Question: I am developing an app that communicates with a server, and saves to core data.
in appDelegate, I started my singleton object and called useDocument to initialize UIManagedDocument:
'''
- (void)useDocument
{
if (![[NSFileManager defaultManager] fileExistsAtPath:self.database.fileURL.path]){
[self.database saveToURL:self.database.fileURL forSaveOperation:UIDocumentSaveForCreating completionHandler:nil];
} else if (self.database.documentState == UIDocumentStateClosed){
[self.database openWithCompletionHandler:nil];
}
}
'''
heres the code upon receiving data from server:
'''
- (void)downloadCompletedWithData: (NSData *)data item: (TPDownloadItem *)finishedItem;
{
// parse data and update core
NSError *error;
id dataObject = [NSJSONSerialization JSONObjectWithData:data options:NSJSONReadingAllowFragments error:&error];
if (dataObject && !error){
dispatch_async(dispatch_get_main_queue(), ^{
[User createUserWithInfo:dataObject inManagedContext:self.database.managedObjectContext];
});
}
}
'''
heres the code that writes to core data:
'''
+ (id)createUserWithInfo: (NSDictionary *)userInfo inManagedContext: (NSManagedObjectContext *)aContext
{
NSError *error;
User *aUser = [NSEntityDescription insertNewObjectForEntityForName:ENTITY_NAME inManagedObjectContext:aContext];
NSString *userID = [userInfo objectForKey:USER_ID];
aUser.userID = userID;
aUser.effective = [NSNumber numberWithBool:[[userInfo objectForKey:USER_EFFECTIVE] boolValue]];
aUser.job = [userInfo objectForKey:USER_JOB];
aUser.gender = [userInfo objectForKey:USER_GENDER];
return aUser;
}
'''
The problem is that whenever core data tries to auto save (waited for about 30 sec) the app crashes with the following error:

I tried to call "useDocument" and "createUser" in the main thread using GCD, also override UIDocument "contentsForType" to make sure it happens right after autosave, document state is normal before it saves, and persistence store file is also created.
-
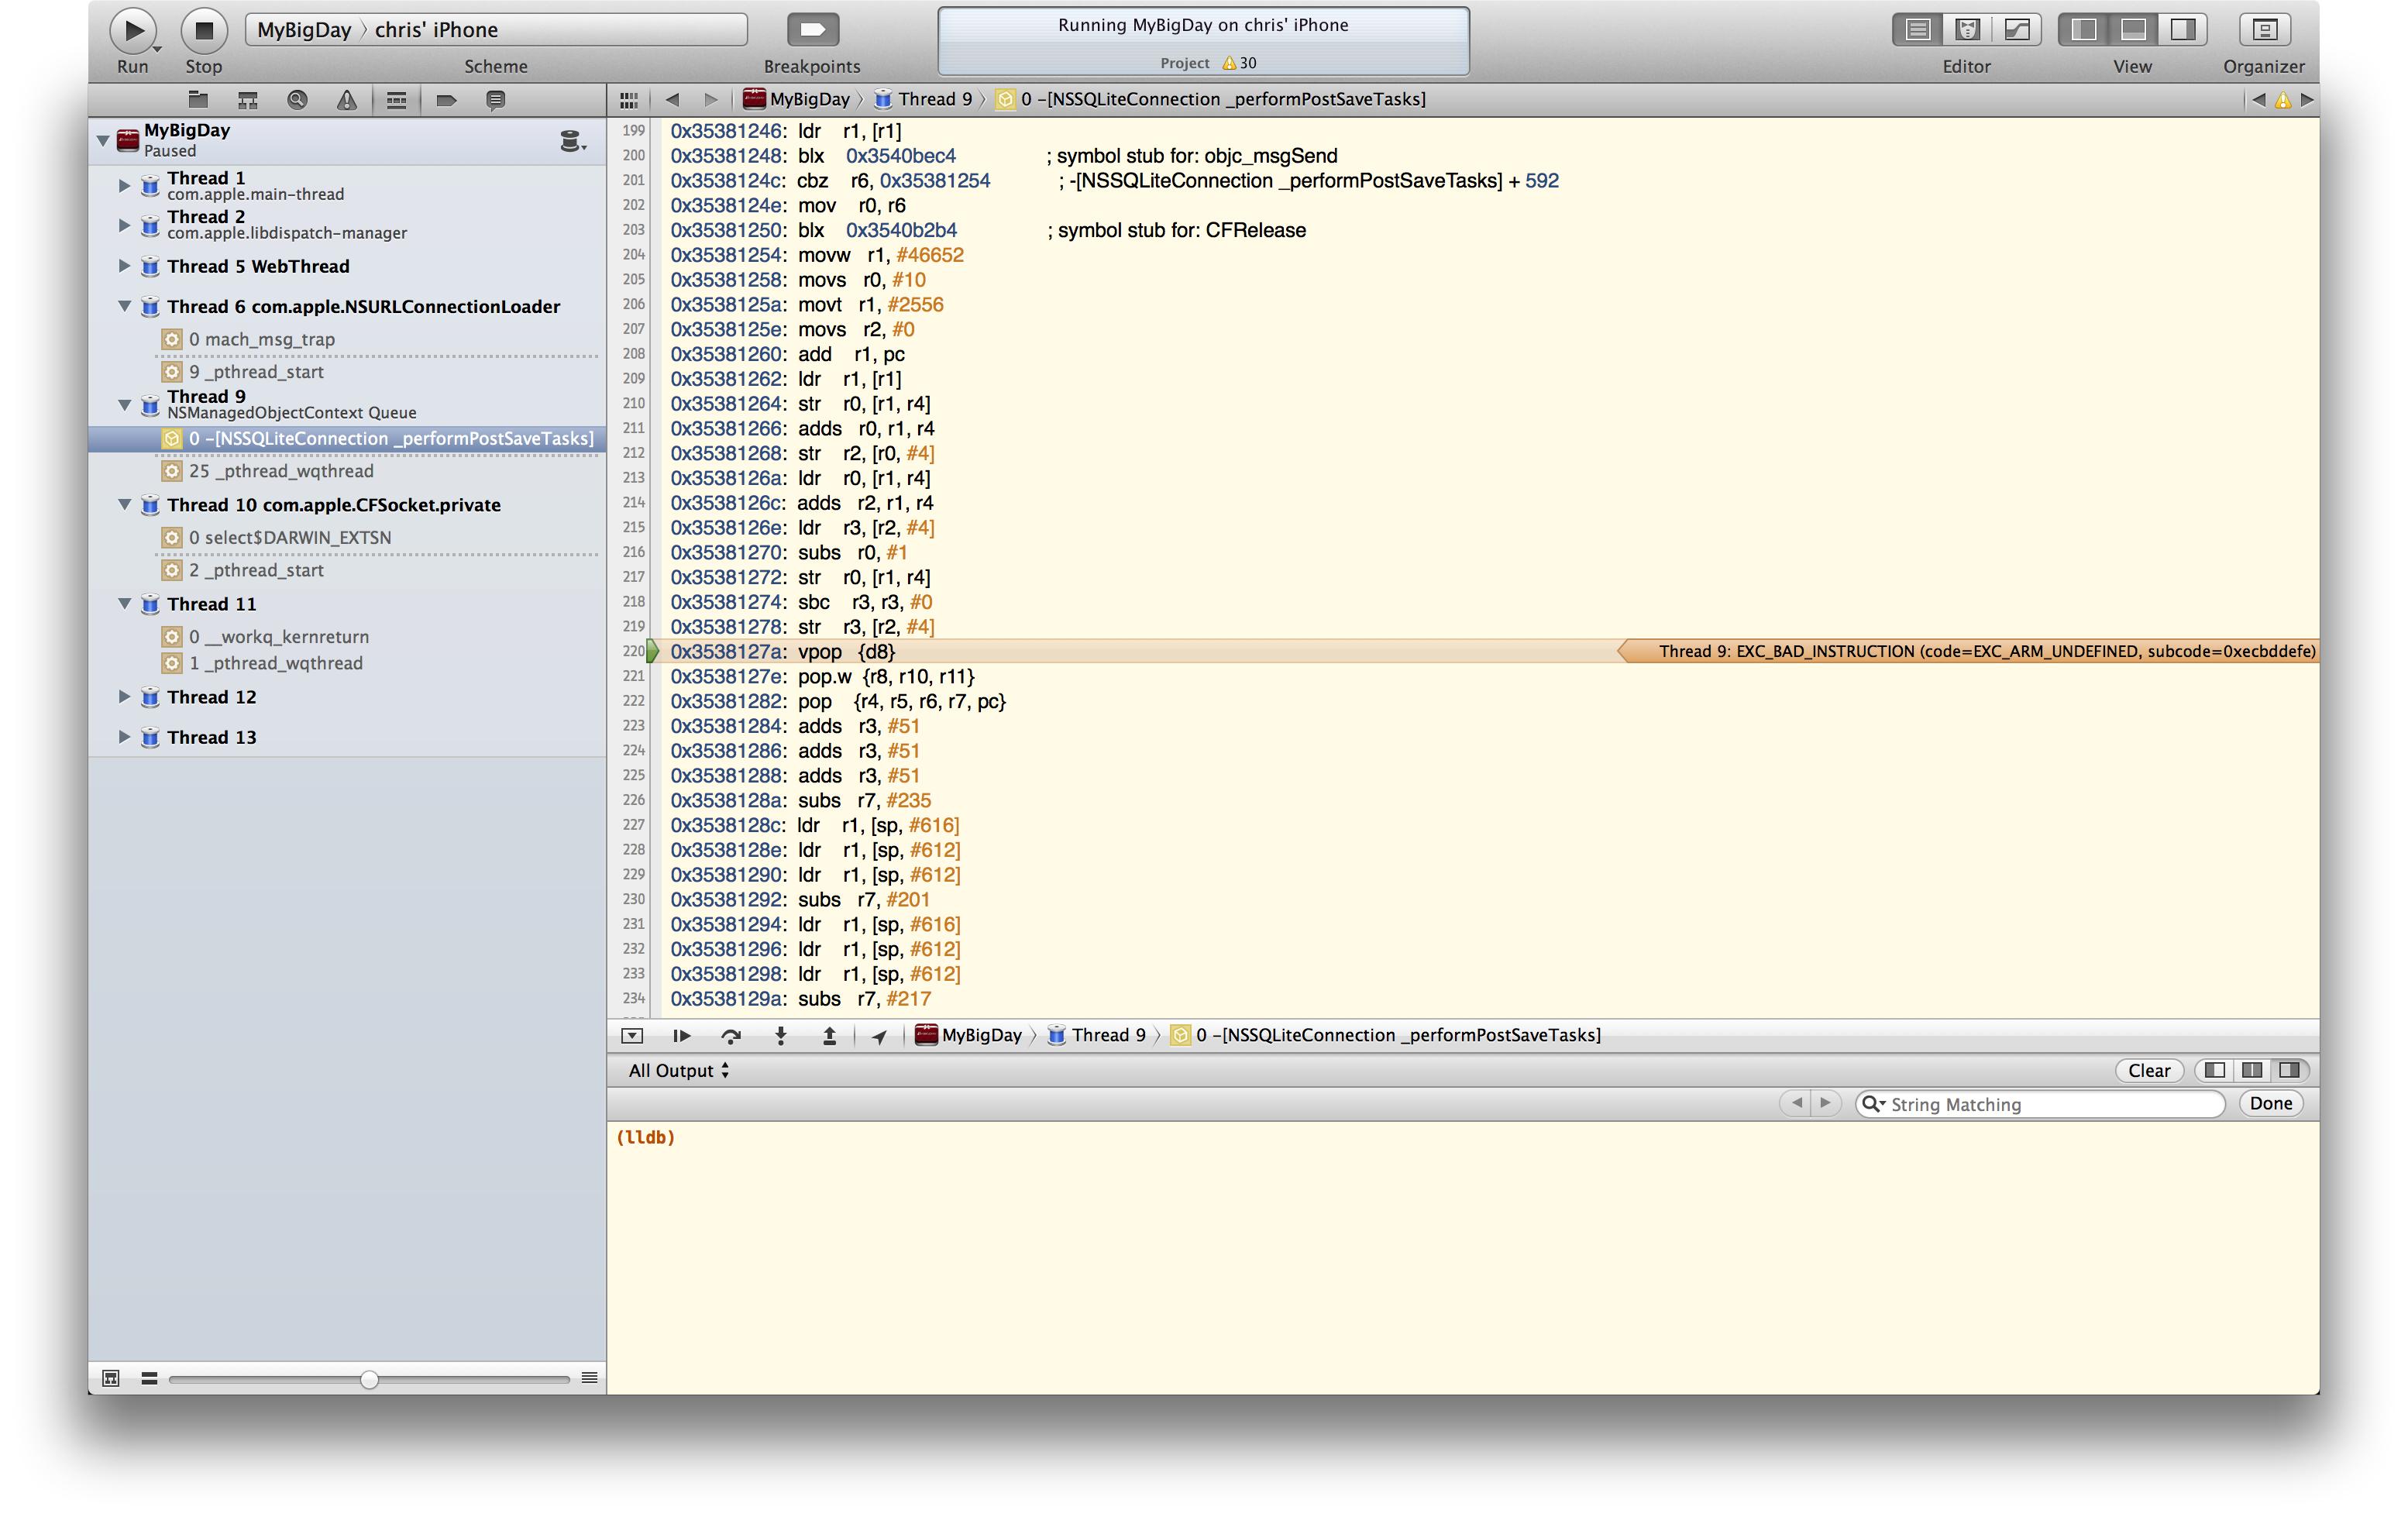
Answer: managed context is not thread safe, but you can have as many managed contexts as you like, that might have something to do with this. Perhaps remove the dispatch async, you don't need it as you are doing the code on main thread.
I make a background managed context in a data manager class, where I do all my writes and when I need to, I listen do a notification name MANAGEDCONTEXTDIDSAVE and reload if I need to.
Works like a charm.